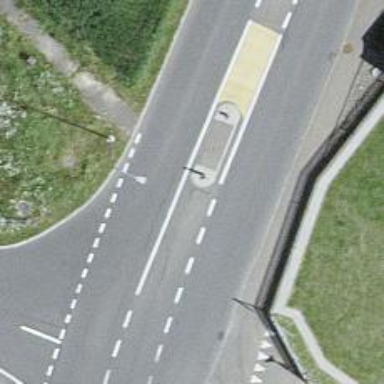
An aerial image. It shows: Unmarked road crossing.